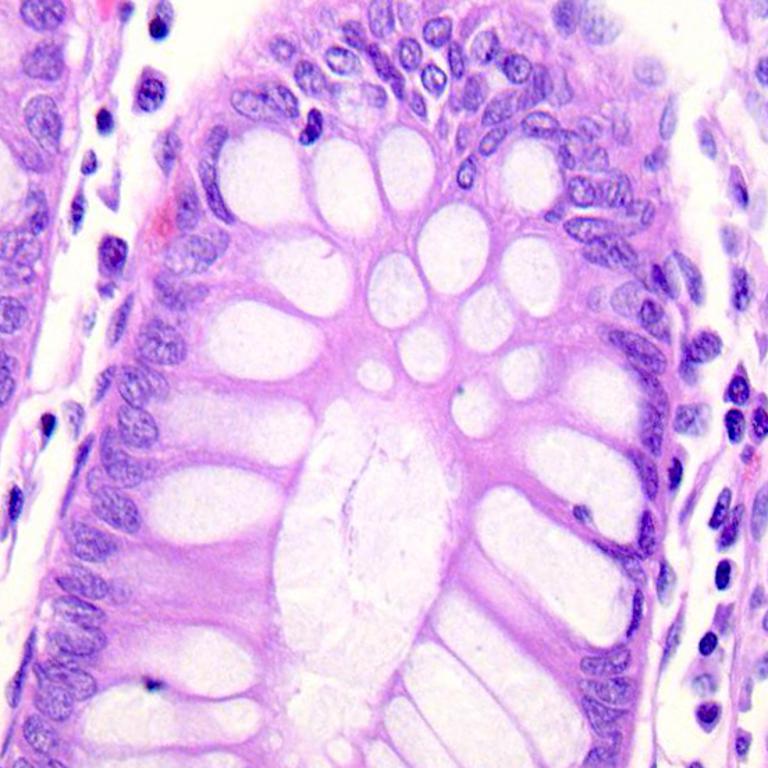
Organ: colon
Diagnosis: benign